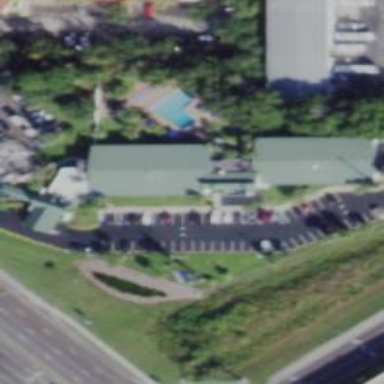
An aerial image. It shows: Hotel building.